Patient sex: F
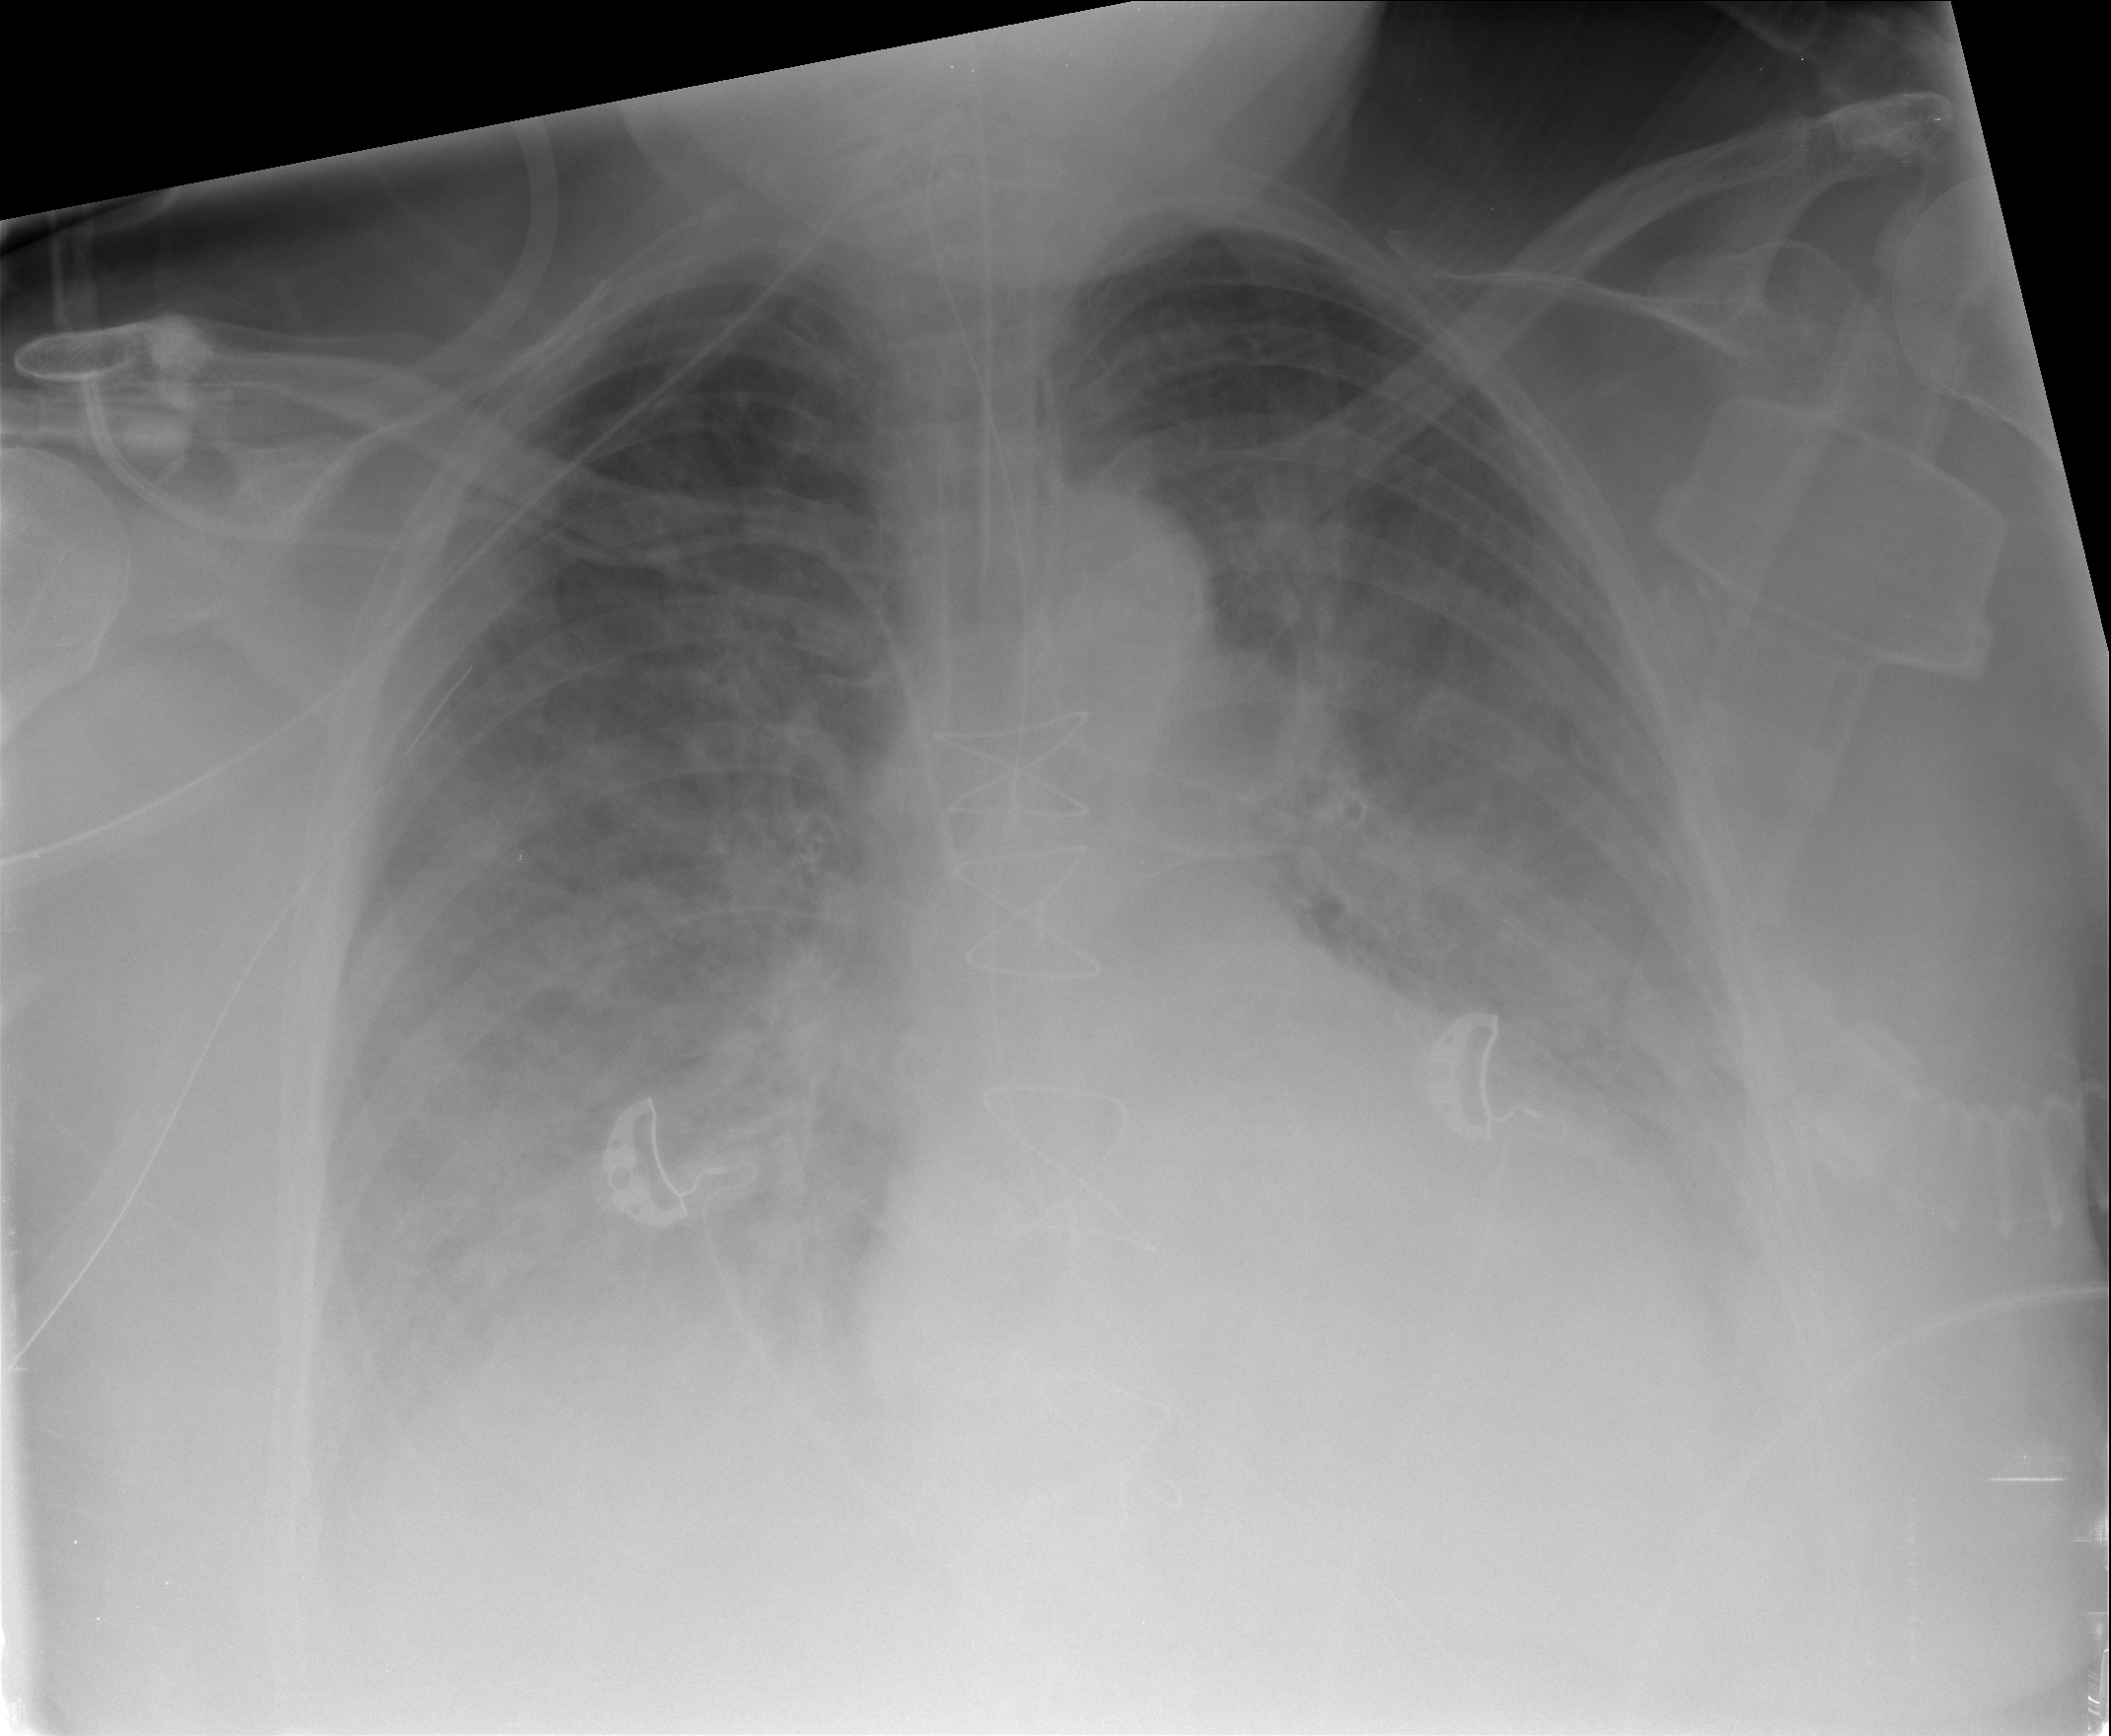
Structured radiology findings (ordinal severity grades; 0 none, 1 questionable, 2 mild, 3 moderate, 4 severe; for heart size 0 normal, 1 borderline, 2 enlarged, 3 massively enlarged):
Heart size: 0
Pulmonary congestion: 2
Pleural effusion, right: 2
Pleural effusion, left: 2
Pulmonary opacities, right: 2
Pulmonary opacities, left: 2
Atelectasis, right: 3
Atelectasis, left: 3